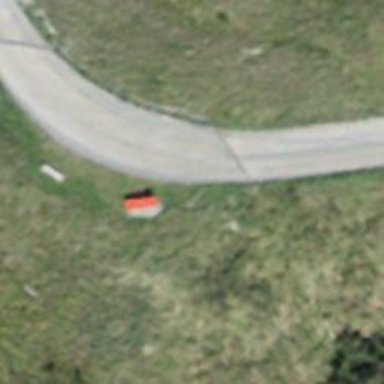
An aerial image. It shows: Bench.